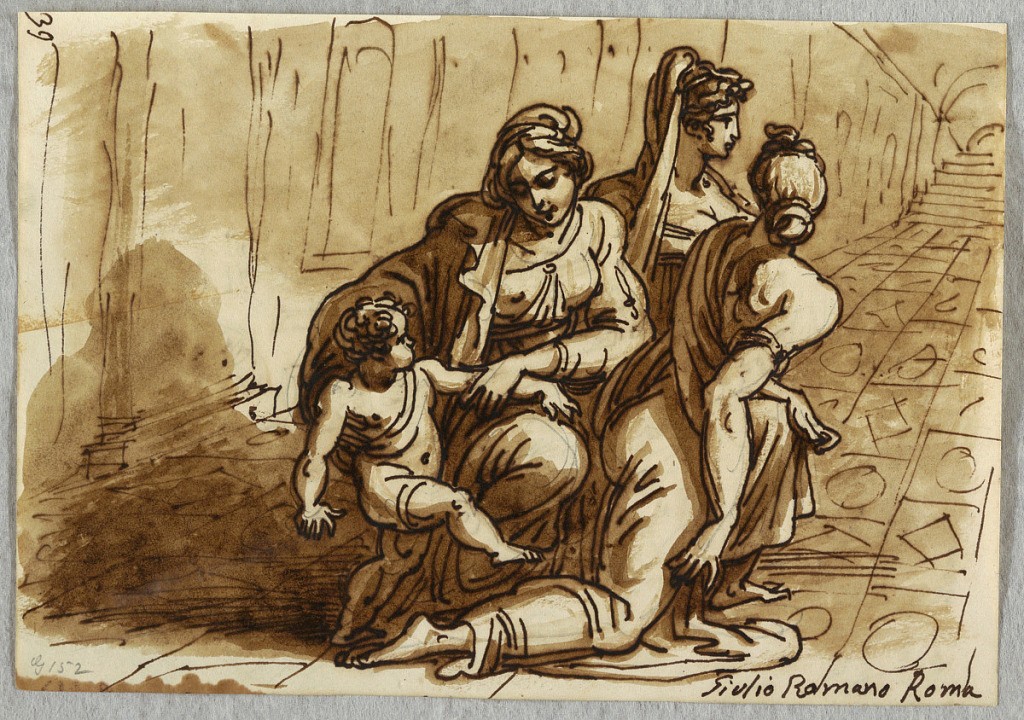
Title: Group of Figures, Study the Donation, after Giulio Romano
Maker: Felice Giani, Italian, 1758–1823
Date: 1810–20
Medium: Pen and brown ink, brush and light and dark brown wash, over traces of black chalk on white laid paper
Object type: Sketchbook folio
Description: Three kneeling women, one holding child. One woman's face seen in profile, and one woman seen from behind.